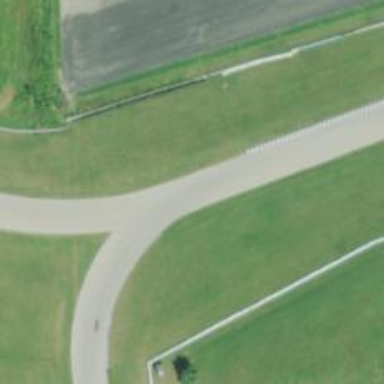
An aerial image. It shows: Raceway road.